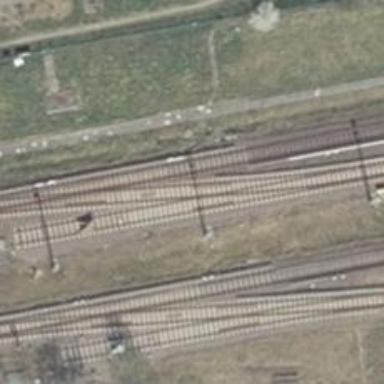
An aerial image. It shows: Rail line that is electrified.